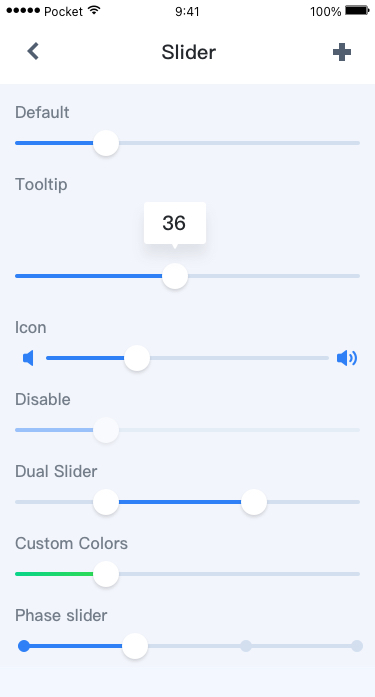
Text in this UI design:
Slider
36
Default
Phase slider
Custom Colors
Dual Slider
Tooltip
Icon
Disable